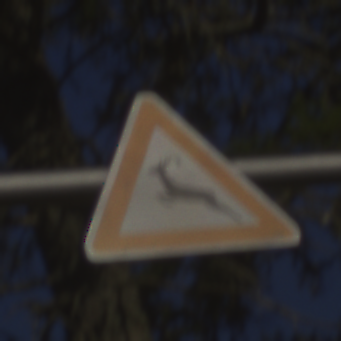
Verkehrszeichen: WildwechselRechts
Umgebung: Outdoor, Nature
Tageszeit: MorningAfternoon
Wetter: Clear
Licht: Natural
Jahreszeit: Winter
Kontrast: HighContrast